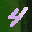
Label: 4